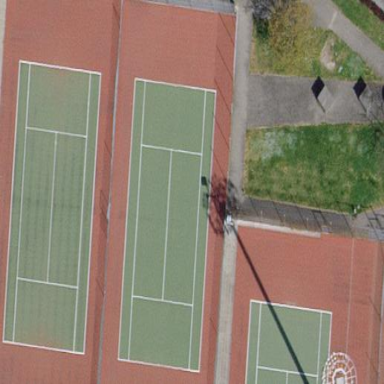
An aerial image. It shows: Pitch for leisure activities.